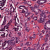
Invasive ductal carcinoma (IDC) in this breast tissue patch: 1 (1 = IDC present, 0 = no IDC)